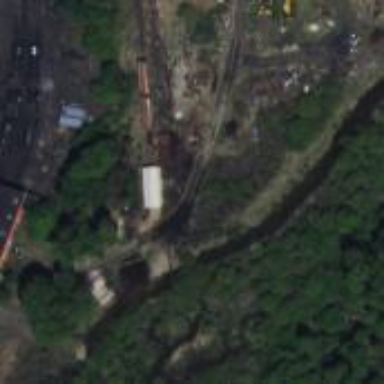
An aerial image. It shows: Disused railway.